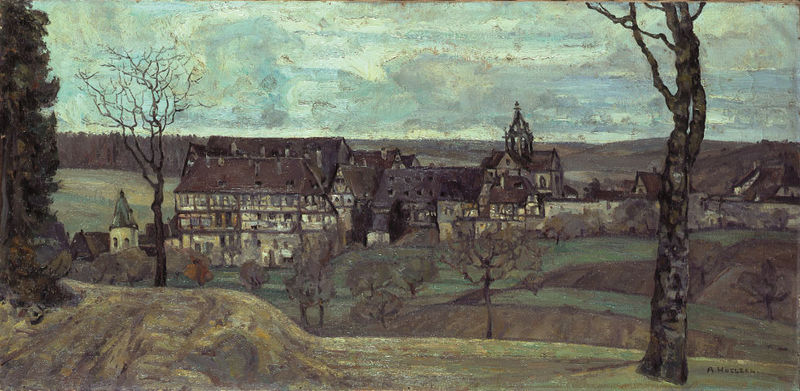
Titel: Kloster Bebenhausen bei Tübingen
Künstler: Adolf Hölzel
Standort: Karlsruhe
Institution: Staatliche Kunsthalle Karlsruhe
Schlagwörter: baum, blau, blätter, dunkel, gemälde, himmel, laub, weiß, wolken, aquarell, baumstämme, bäume, grün, himmerl, impressionismus, kirchturm, landschaft, ocker, sand, stadt, äste, abend, braun, fenster, grau, hell, hintergrund, holz, schwarz, straße, ausblick, blick, dach, gebäude, gras, haus, obst, park, rot, schloss, weg, wiese, wolke, beige, expressionismus, malerei, alt, wand, lang, rahmen, bild, signatur, öl, ast, birke, erde, feld, felder, horizont, häuser, hügel, kalt, natur, stamm, strauch, weite, zweige, busch, büsche, flach, kirche, pastos, pfad, sträucher, wiesen, land, tal, traurig, wald, kamin, schornstein, turm, deutschland, ruhig, sommer, düster, ansicht, fassade, ort, türen, acker, berge, creme, hang, verlassen, dorf, dächer, mauer, schornsteine, farbe, kahl, klein, herbst, winter, idylle, kleinstadt, van gogh, tannen, ölgemälde, luft, könig, duktus, stimmung, frühling, menschenleer, waldrand, äcker, panorama, senke, stadtansicht, name, burg, weiden, glockenturm, kirch, kloster, türme, expressionistisch, gauben, acryl, quer, laubbaum, tanne, frieden, trüb, kathedrale, gedeckt, himme, kiefer, ländlich, blua, lanschaft, christlich, geäst, mittelalter, gemeinde, fachwerk, fachwerkhaus, gehöft, kühl, stadtmauer, fachwerkhäuser, herrenhaus, nürnberg, dort, friedlich, romanisch, anicht, frühe neuzeit, alte stadt, trist, toter baum, gedämpft, häiser, breitbild, franken, stimmungsvoll, zisterzienser, gedrückt, tübingen, stadz, oft, winder, 1890, 1910, ba, kirche turm, lanschaf, hübel, widescreen, schwabing west, blsau, fachwerkt, abgebrant, feldr, türmke, bebenhause, aufgehellte farben, stadt baum, mehrstöckige häuser, feldwald, vorfrühling, türkiser himmel, poträe